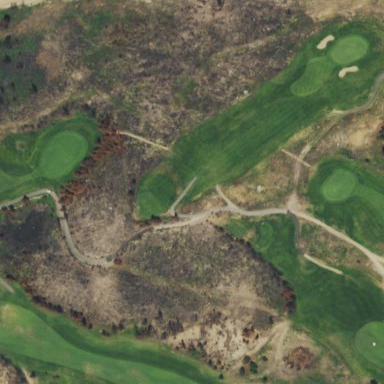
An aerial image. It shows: Rough area on grassy golf course.